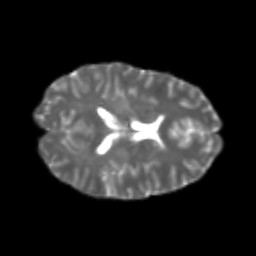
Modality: T2w
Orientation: axial
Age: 26
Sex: female
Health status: healthy
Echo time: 0.074 s